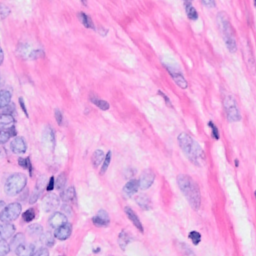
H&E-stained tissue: Breast